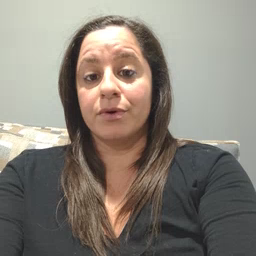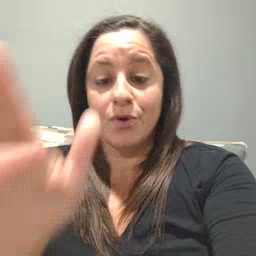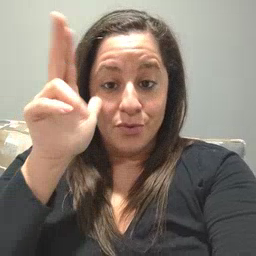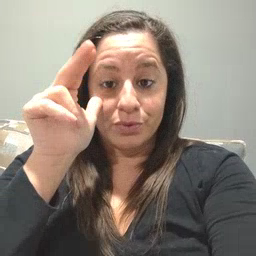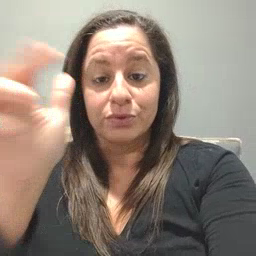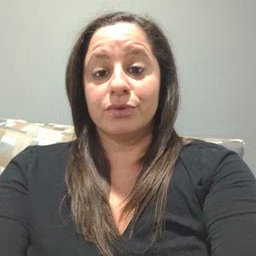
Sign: horse